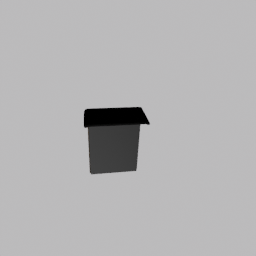
Label: furniture